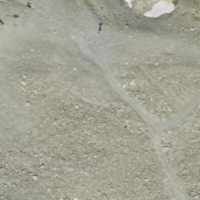
EUNIS habitat code: 48
Species observed at this site:
Pyrrhocorax graculus
Saxifraga oppositifolia